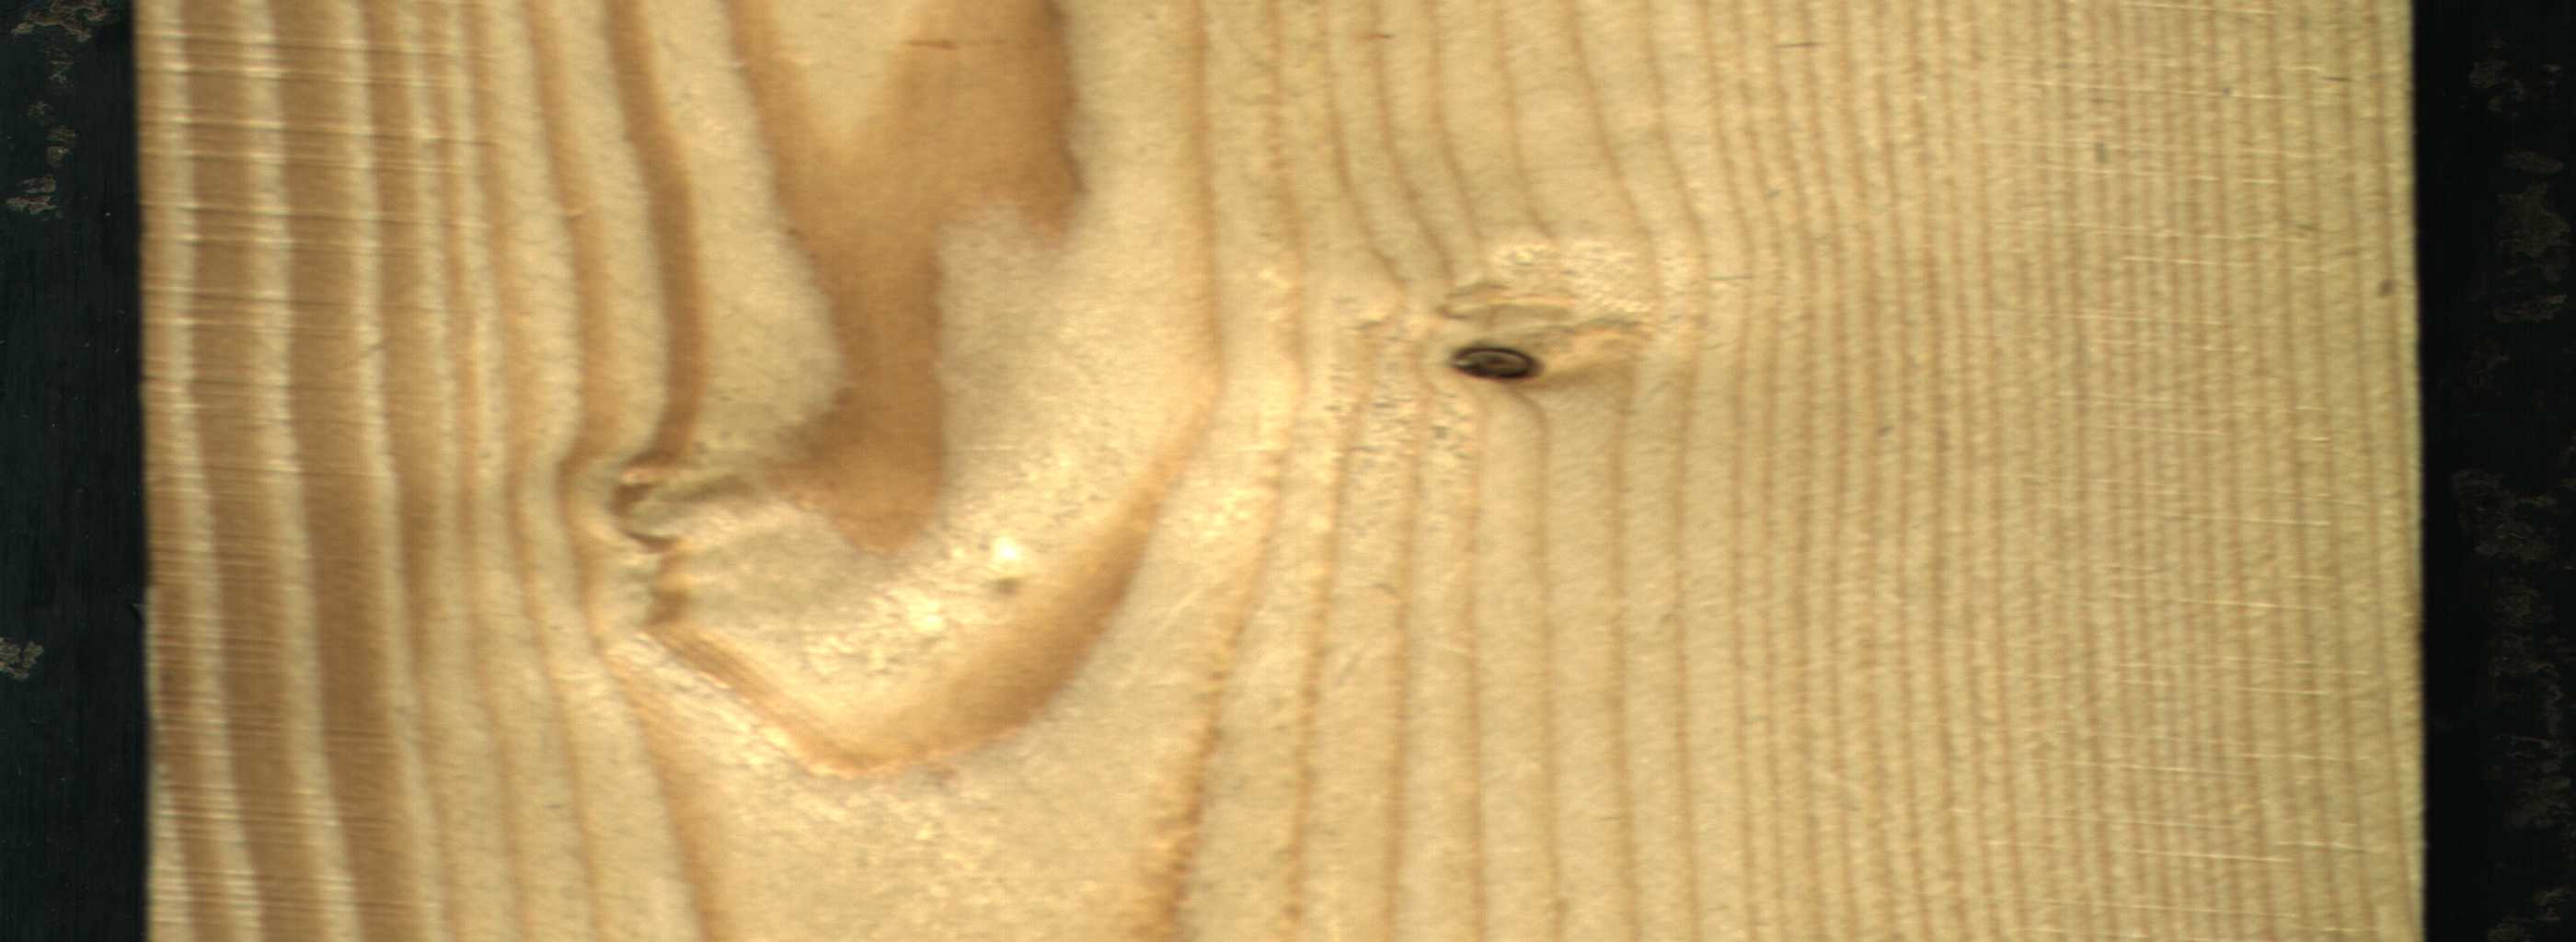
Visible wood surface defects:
Dead_Knot